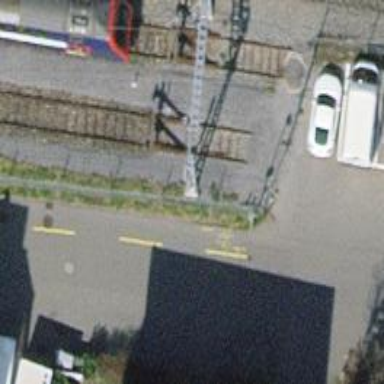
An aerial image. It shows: Railway buffer stop.